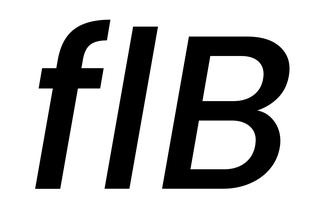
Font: Poppins-MediumItalic